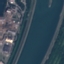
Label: River